Question: So I'm creating a free hand drawing JPanel, that reacts to mouse movements and draws lines. I got it mostly working except for a bug where it'll randomly draw a straight line between lines. That random straight line isn't intentional, what's drawn on the buffered image is supposed to be strictly what the user draws. These random drawn lines are not done by the user and it's confusing. Below is my code, can anyone take a look? The image included gives you a visual representation of what it is doing.
'''
public class NoteDocument extends JPanel implements MouseListener, MouseMotionListener {
private Frame commands;
private JDesktopPane desktop;
private JInternalFrame colorFrame;
private JPanel colorPanel;
private JColorChooser colorChooser;
private enum State { IDLING, DRAGGING };
private enum ButtonPosition { PRESSED, RELEASED };
private enum Shape { SQUARE, RECTANGLE, CIRCLE, OVAL, LINE };
private State state = State.IDLING;
private ButtonPosition position = ButtonPosition.RELEASED;
private Shape shape = null;
//private ArrayList<Point> points = new ArrayList<Point>();
private ArrayList<Point> pressedPoints = new ArrayList<Point>();
private ArrayList<Point> draggedPoints = new ArrayList<Point>();
private ArrayList<Point> releasedPoints = new ArrayList<Point>();
private BufferedImage bufferedImage = null;
public NoteDocument(Frame commands) {
this.commands = commands;
setBackground(Color.WHITE);
addMouseListener(this);
addMouseMotionListener(this);
createColorChooser();
}
private void createColorChooser() {
for (int i = 0; i < commands.getLayeredPane().getComponentCount(); i++) {
if (commands.getLayeredPane().getComponent(i) instanceof JDesktopPane) {
desktop = (JDesktopPane) commands.getLayeredPane().getComponent(i);
}
}
colorChooser = new JColorChooser();
colorPanel = new JPanel();
colorFrame = new JInternalFrame();
javax.swing.GroupLayout layout = new javax.swing.GroupLayout(colorPanel);
colorPanel.setLayout(layout);
layout.setHorizontalGroup(
layout.createParallelGroup(javax.swing.GroupLayout.Alignment.LEADING)
.addComponent(colorChooser, javax.swing.GroupLayout.PREFERRED_SIZE, 434, javax.swing.GroupLayout.PREFERRED_SIZE)
);
layout.setVerticalGroup(
layout.createParallelGroup(javax.swing.GroupLayout.Alignment.LEADING)
.addComponent(colorChooser, javax.swing.GroupLayout.PREFERRED_SIZE, 328, javax.swing.GroupLayout.PREFERRED_SIZE)
);
colorFrame.add(colorPanel);
desktop.add(colorFrame);
colorFrame.pack();
colorFrame.setVisible(true);
}
@Override
public void paintComponent(Graphics g) {
super.paintComponent(g);
Graphics2D g2 = (Graphics2D) g;
g2.setRenderingHint(RenderingHints.KEY_ANTIALIASING,
RenderingHints.VALUE_ANTIALIAS_ON);
if(bufferedImage == null)
{
int panelHeight = this.getHeight();
int panelWidth = this.getWidth();
bufferedImage = (BufferedImage) this.createImage(panelHeight, panelWidth);
Graphics2D gc = bufferedImage.createGraphics();
gc.setColor(Color.WHITE);
gc.fillRect(0, 0, panelWidth, panelHeight);
g2.drawImage(bufferedImage, null, 0, 0);
}
//draw pressed points
for (int a = 0; a < pressedPoints.size(); a++) {
Point p1 = pressedPoints.get(a);
g.drawLine(p1.x, p1.y, p1.x, p1.y);
}
//draw draggedPoints
for (int b = 0; b < draggedPoints.size() - 2; b++) {
Point p1 = draggedPoints.get(b);
Point p2 = draggedPoints.get(b + 1);
g.drawLine(p1.x, p1.y, p2.x, p2.y);
}
//draw released points
for (int c = 0; c < releasedPoints.size(); c++) {
Point p1 = releasedPoints.get(c);
g.drawLine(p1.x, p1.y, p1.x, p1.y);
}
}
@Override
public void mouseClicked(MouseEvent e) {}
@Override
public void mouseEntered(MouseEvent e) {}
@Override
public void mouseExited(MouseEvent e) {}
@Override
public void mousePressed(MouseEvent e) {
if (e.getButton() == MouseEvent.BUTTON1) {
position = ButtonPosition.PRESSED;
state = State.DRAGGING;
pressedPoints.add(e.getPoint());
this.repaint();
} else if (e.getButton() == MouseEvent.BUTTON2) {
//TODO right click popup
}
}
@Override
public void mouseReleased(MouseEvent e) {
if (state == State.DRAGGING) {
releasedPoints.add(e.getPoint());
position = ButtonPosition.RELEASED;
state = State.IDLING;
this.repaint();
}
}
@Override
public void mouseDragged(MouseEvent e) {
if ((state == State.DRAGGING) && (position == ButtonPosition.PRESSED)) {
draggedPoints.add(e.getPoint());
this.repaint();
} else if ((state == State.IDLING) && (position == ButtonPosition.RELEASED)) {
return;
}
}
@Override
public void mouseMoved(MouseEvent e) {
if ((state == State.DRAGGING) && (position == ButtonPosition.PRESSED)) {
draggedPoints.add(e.getPoint());
this.repaint();
} else if ((state == State.IDLING) && (position == ButtonPosition.RELEASED)) {
return;
}
}
}
'''

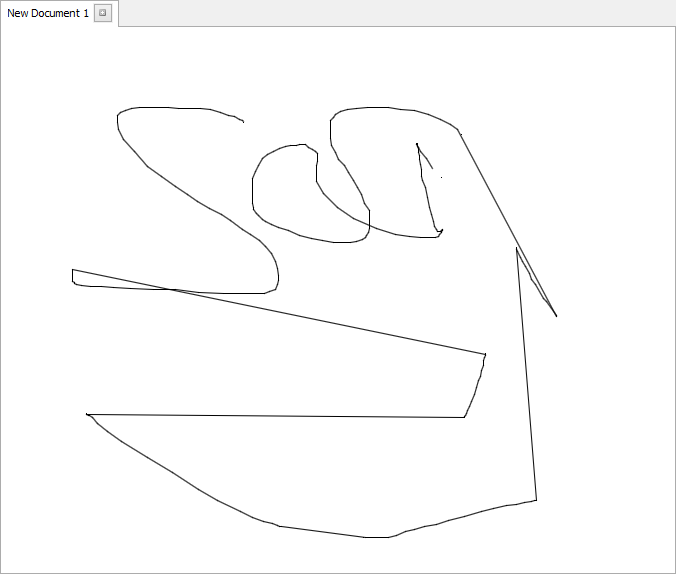
Answer: You will likely want to nest Lists to achieve your goal:
'''
List<List<Point>>
'''
This way, when the mouse is pressed, start an ArrayList, and when released, finish it. Then you can use nested for loops to draw all the curves.
For example (from a previous answer of mine):
'''
import java.awt.BasicStroke;
import java.awt.Color;
import java.awt.Dimension;
import java.awt.Graphics;
import java.awt.Graphics2D;
import java.awt.GridLayout;
import java.awt.Point;
import java.awt.event.MouseAdapter;
import java.awt.event.MouseEvent;
import java.util.ArrayList;
import java.util.List;
import javax.swing.*;
import javax.swing.border.Border;
import javax.swing.border.TitledBorder;
public class LineDrawEg {
private static void createAndShowGui() {
JPanel mainPanel = new JPanel(new GridLayout(1, 0));
mainPanel.setPreferredSize(new Dimension(800, 400));
MyMouseAdapter mouseAdapter = new MyMouseAdapter();
JPanel[] panels = {new Panel1(), new Panel2()};
for (int i = 0; i < panels.length; i++) {
String title = "Panel " + (i + 1);
Border border = new TitledBorder(title);
panels[i].setBorder(border);
panels[i].addMouseListener(mouseAdapter);
panels[i].addMouseMotionListener(mouseAdapter);
mainPanel.add(panels[i]);
}
JFrame frame = new JFrame("Line Draw Eg");
frame.setDefaultCloseOperation(JFrame.EXIT_ON_CLOSE);
frame.getContentPane().add(mainPanel);
frame.pack();
frame.setLocationByPlatform(true);
frame.setVisible(true);
}
public static void main(String[] args) {
SwingUtilities.invokeLater(new Runnable() {
public void run() {
createAndShowGui();
}
});
}
}
class Panel1 extends JPanel implements Positionable {
private int xPos = 0;
private int yPos = 0;
@Override
protected void paintComponent(Graphics g) {
// super.paintComponent(g);
g.setColor(Color.red);
g.fillOval(xPos, yPos, 5, 5);
}
@Override
public void mouseDragged(Point p) {
xPos = p.x;
yPos = p.y;
repaint();
}
@Override
public void mousePressed(Point p) {
xPos = p.x;
yPos = p.y;
repaint();
}
@Override
public void mouseReleased(Point p) {
xPos = p.x;
yPos = p.y;
repaint();
}
}
class Panel2 extends JPanel implements Positionable {
private List<List<Point>> listOfLists = new ArrayList<List<Point>>();
private List<Point> currentPoints;
@Override
protected void paintComponent(Graphics g) {
super.paintComponent(g);
Graphics2D g2 = (Graphics2D) g;
g2.setStroke(new BasicStroke(5f));
if (currentPoints != null && currentPoints.size() > 1) {
g2.setColor(Color.blue);
for (int i = 1; i < currentPoints.size(); i++) {
int x1 = currentPoints.get(i - 1).x;
int y1 = currentPoints.get(i - 1).y;
int x2 = currentPoints.get(i).x;
int y2 = currentPoints.get(i).y;
g2.drawLine(x1, y1, x2, y2);
}
}
g2.setColor(Color.red);
for (List<Point> pointList : listOfLists) {
if (pointList.size() > 1) {
for (int i = 1; i < pointList.size(); i++) {
int x1 = pointList.get(i - 1).x;
int y1 = pointList.get(i - 1).y;
int x2 = pointList.get(i).x;
int y2 = pointList.get(i).y;
g2.drawLine(x1, y1, x2, y2);
}
}
}
}
@Override
public void mousePressed(Point p) {
currentPoints = new ArrayList<Point>();
currentPoints.add(p);
repaint();
}
@Override
public void mouseDragged(Point p) {
currentPoints.add(p);
repaint();
}
@Override
public void mouseReleased(Point p) {
if (currentPoints != null) {
currentPoints.add(p);
listOfLists.add(currentPoints);
}
currentPoints = null;
repaint();
}
}
class MyMouseAdapter extends MouseAdapter {
@Override
public void mouseDragged(MouseEvent mEvt) {
Positionable positionable = (Positionable) mEvt.getSource();
positionable.mouseDragged(mEvt.getPoint());
}
@Override
public void mousePressed(MouseEvent mEvt) {
Positionable positionable = (Positionable) mEvt.getSource();
positionable.mousePressed(mEvt.getPoint());
}
@Override
public void mouseReleased(MouseEvent mEvt) {
Positionable positionable = (Positionable) mEvt.getSource();
positionable.mouseReleased(mEvt.getPoint());
}
}
interface Positionable {
void mouseDragged(Point p);
void mousePressed(Point p);
void mouseReleased(Point p);
}
'''